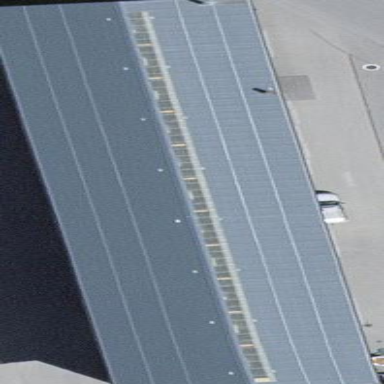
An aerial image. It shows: Commercial building.